Question: I'm trying to read xml files from assembly, this is my code:
'''
private Assembly testAssembly;
private void button1_Click(object sender, EventArgs e)
{
string testfile = "stack.xml";
String testfileName = string.Format("{0}.{1}", testAssembly.GetName().Name, testfile);
using (Stream stream = testAssembly.GetManifestResourceStream(testfileName))
{
using (StreamReader sr = new StreamReader(stream))
{
var value = sr.ReadToEnd();
Console.WriteLine("The read file is {0}", value);
}
}
}
'''
I've got a problem on this line:
'''
String testfileName = string.Format("{0}.{1}", testAssembly.GetName().Name,
testfile);
'''
Null ref exception unhandled, it says null. Any help???

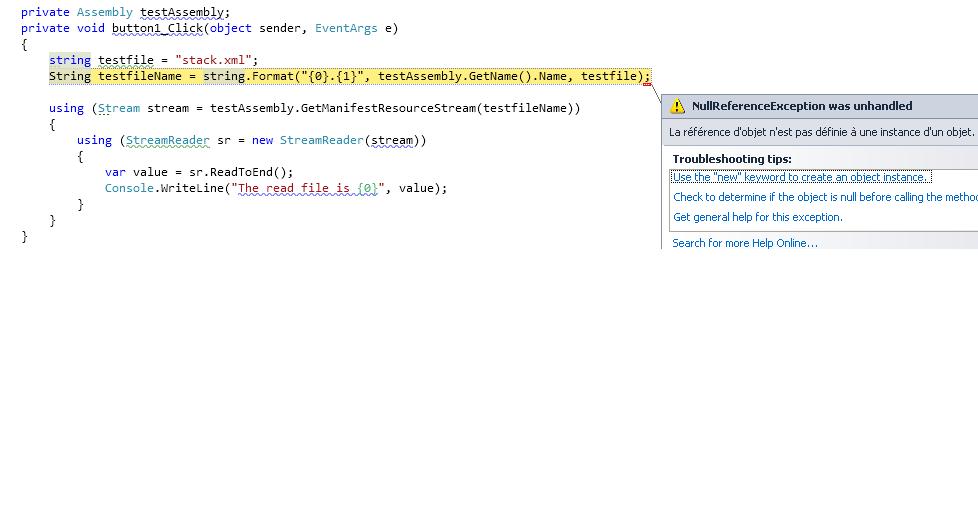
Answer: Looks like 'marksAssembly' is 'null'